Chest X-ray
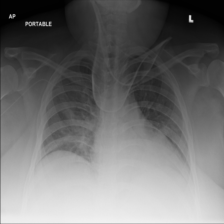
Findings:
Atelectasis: positive
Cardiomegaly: negative
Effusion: negative
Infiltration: positive
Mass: negative
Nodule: negative
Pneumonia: negative
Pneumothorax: negative
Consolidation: negative
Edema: negative
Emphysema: negative
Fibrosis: negative
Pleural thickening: negative
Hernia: negative